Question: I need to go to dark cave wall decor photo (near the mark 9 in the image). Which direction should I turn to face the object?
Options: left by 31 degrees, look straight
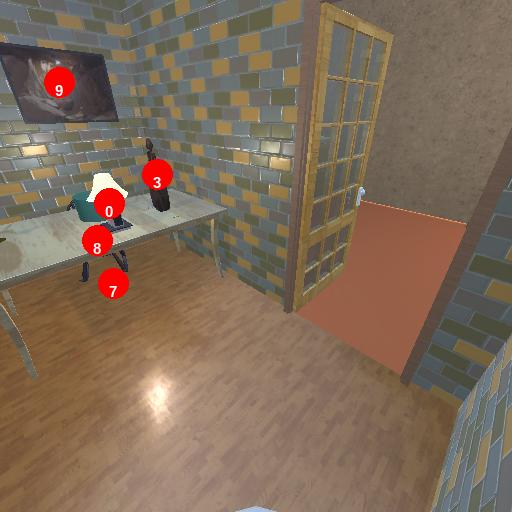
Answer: left by 31 degrees